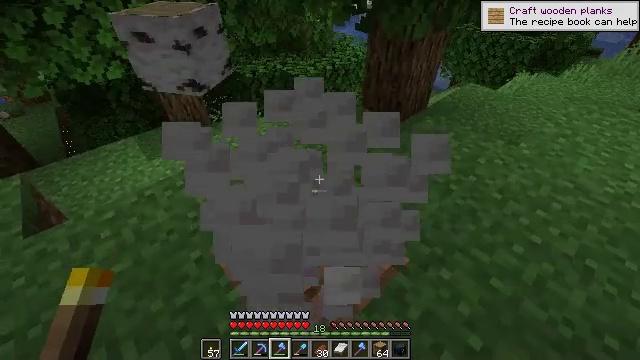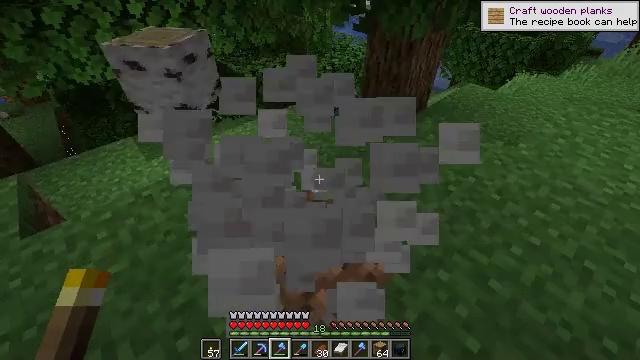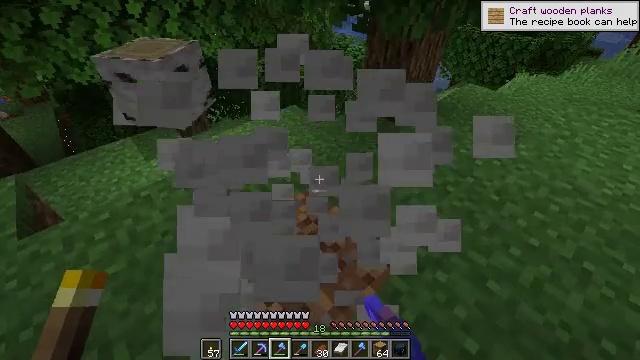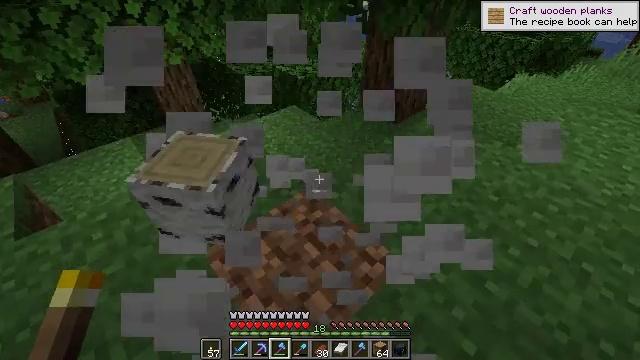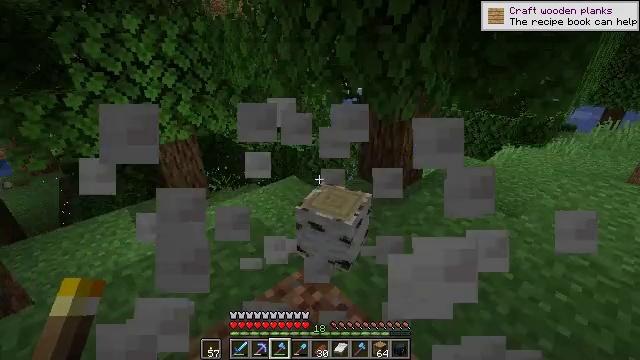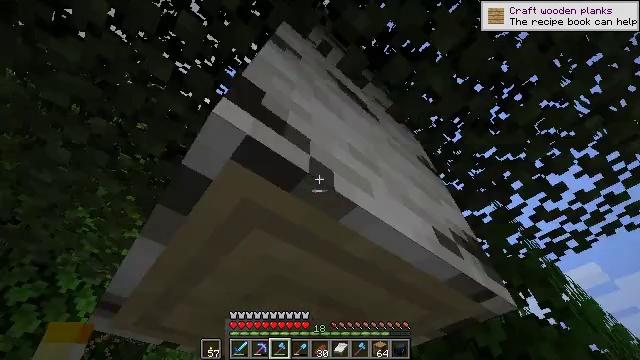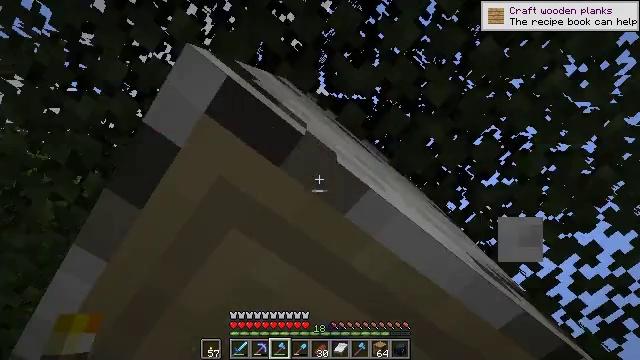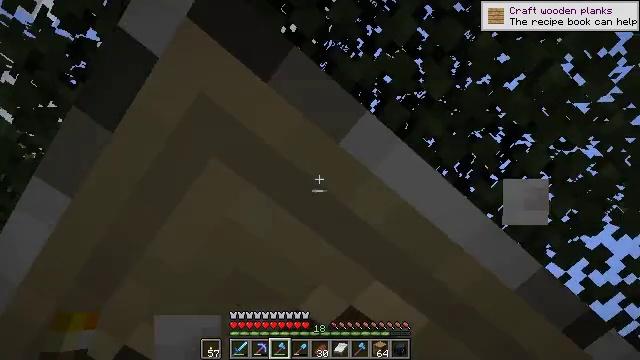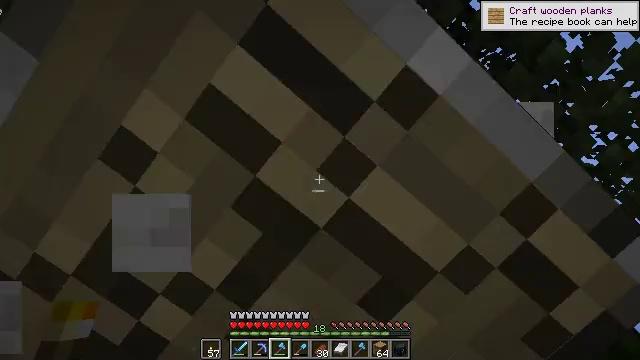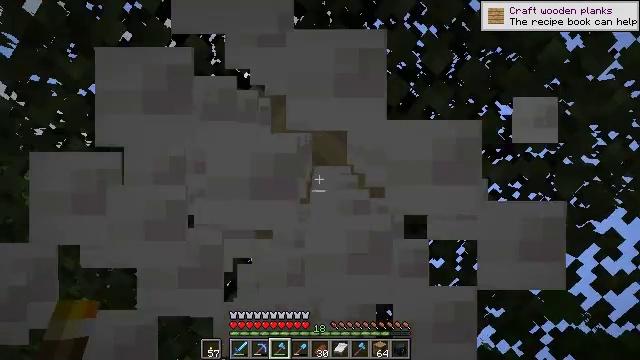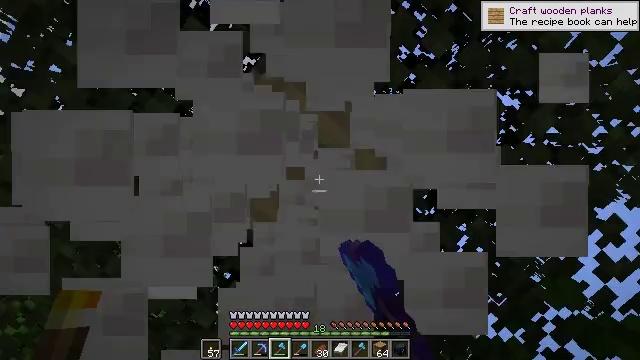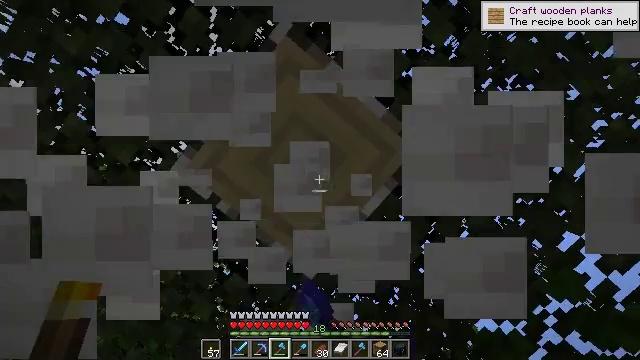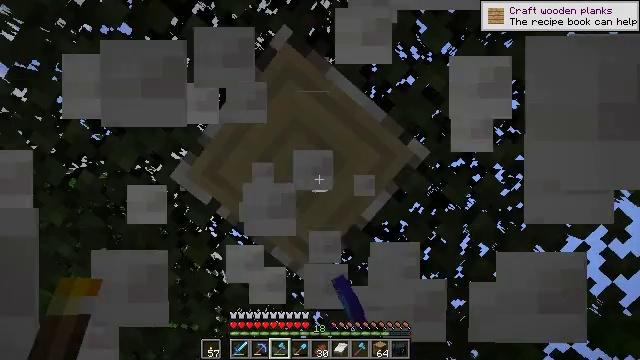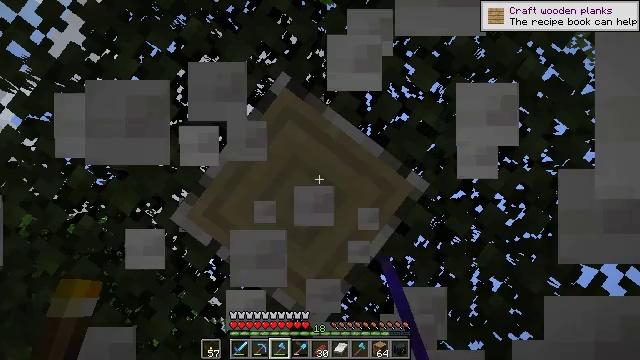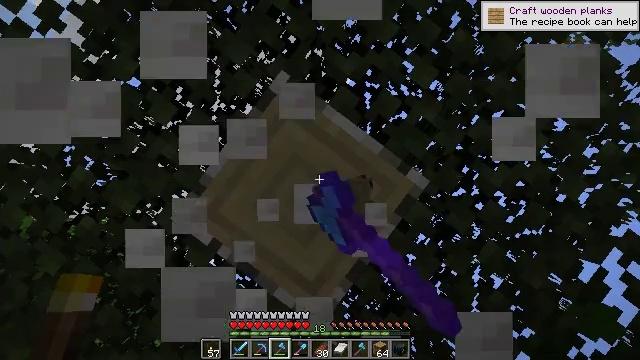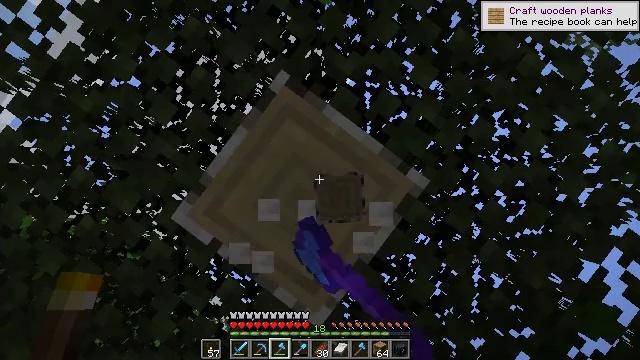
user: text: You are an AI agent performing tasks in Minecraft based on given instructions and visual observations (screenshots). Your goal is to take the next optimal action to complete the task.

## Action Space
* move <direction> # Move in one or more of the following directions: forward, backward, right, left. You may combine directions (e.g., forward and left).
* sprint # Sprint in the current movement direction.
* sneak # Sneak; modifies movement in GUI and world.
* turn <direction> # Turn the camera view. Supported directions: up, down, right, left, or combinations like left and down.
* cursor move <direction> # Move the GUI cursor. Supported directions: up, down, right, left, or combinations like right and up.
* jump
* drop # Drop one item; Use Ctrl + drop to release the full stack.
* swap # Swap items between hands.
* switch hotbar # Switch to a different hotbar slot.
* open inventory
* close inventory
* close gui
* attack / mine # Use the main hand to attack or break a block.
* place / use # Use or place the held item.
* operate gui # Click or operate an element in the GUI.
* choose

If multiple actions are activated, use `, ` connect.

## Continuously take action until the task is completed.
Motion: motion action
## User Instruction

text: Mine the birch log from the tree.
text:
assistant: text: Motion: attack / mine
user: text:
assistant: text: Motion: attack / mine
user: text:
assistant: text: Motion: attack / mine
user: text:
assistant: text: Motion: move forward, turn up, attack / mine
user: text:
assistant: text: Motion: move forward, turn left and up, attack / mine
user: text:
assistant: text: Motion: move forward, turn up, attack / mine
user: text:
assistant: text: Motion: move forward, turn up, attack / mine
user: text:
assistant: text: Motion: turn up, attack / mine
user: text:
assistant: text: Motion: attack / mine
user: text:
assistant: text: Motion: attack / mine
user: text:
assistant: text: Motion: attack / mine
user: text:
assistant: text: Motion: turn up, attack / mine
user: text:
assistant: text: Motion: turn left and up, attack / mine
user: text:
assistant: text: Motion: turn up, attack / mine
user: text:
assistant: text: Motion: attack / mine
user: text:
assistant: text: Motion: attack / mine
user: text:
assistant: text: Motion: attack / mine
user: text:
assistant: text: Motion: attack / mine
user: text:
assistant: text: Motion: attack / mine
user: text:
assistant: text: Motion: turn left, attack / mine
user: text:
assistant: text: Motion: attack / mine
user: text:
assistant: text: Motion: attack / mine
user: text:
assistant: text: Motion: attack / mine
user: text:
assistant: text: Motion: attack / mine
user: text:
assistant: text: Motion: attack / mine
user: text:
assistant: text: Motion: attack / mine
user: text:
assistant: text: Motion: attack / mine
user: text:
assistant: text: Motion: turn right, attack / mine
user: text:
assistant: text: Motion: attack / mine
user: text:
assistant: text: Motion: move left, attack / mine